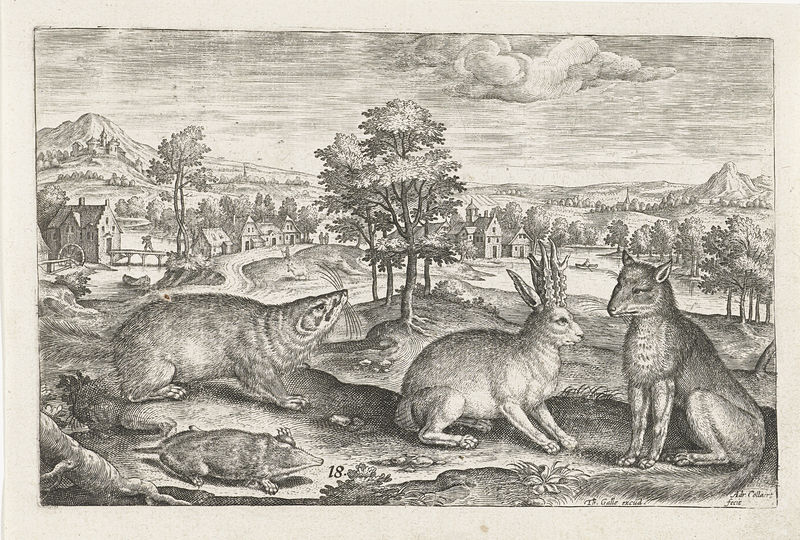
Titel: Bosdieren
Künstler: Adriaen Collaert
Standort: Amsterdam
Institution: Rijksmuseum
Schlagwörter: himmel, wolf, wolken, bäume, fluss, landschaft, stadt, tiere, wiese, wolke, bart, häuser, mühle, pflanzen, hase, fell, berge, dorf, grafik, paradies, druck, druckgrafik, stich, fuchs, fabel, märchen, fabelwesen, geweih, kupferstich, maulwurf, ratte, dachs, 18, fucks, dakx, hasenbock